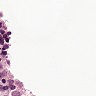
Metastatic tissue present: no